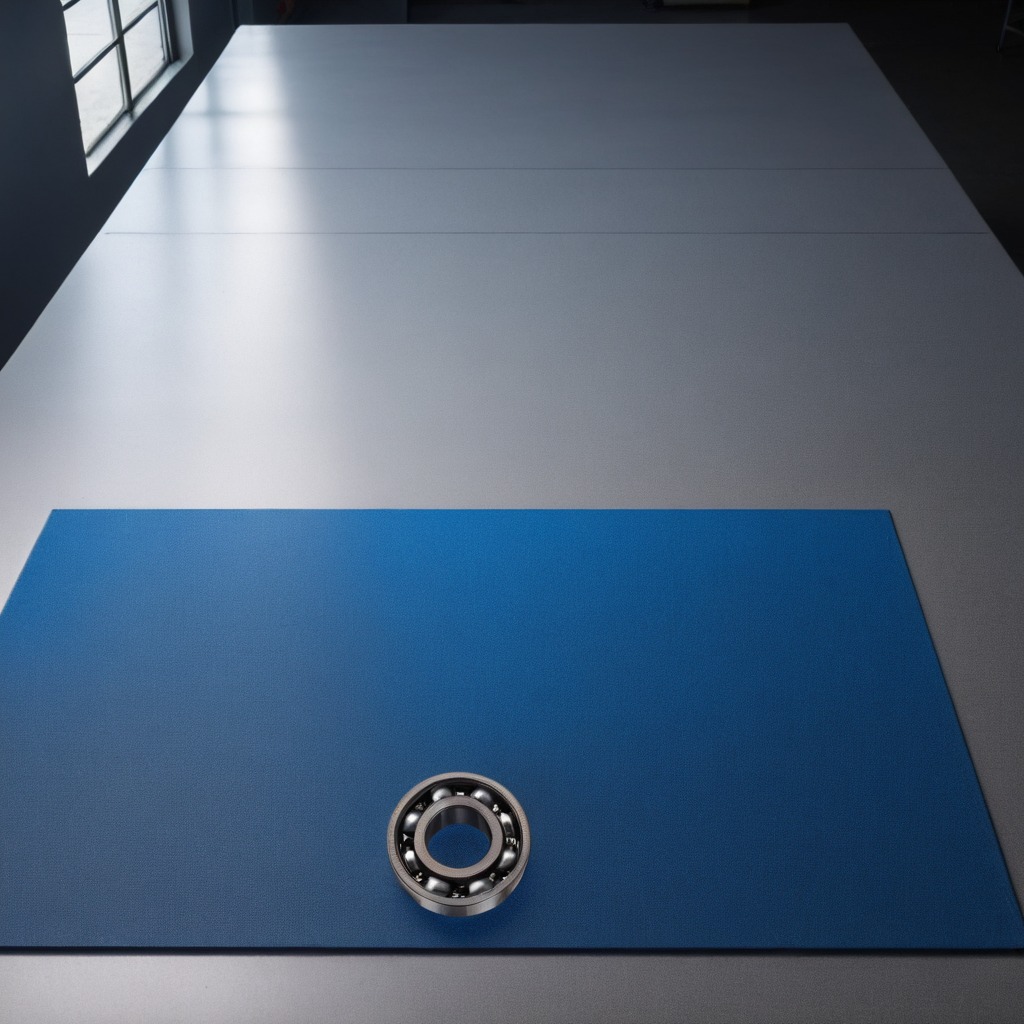
A metal ball bearing lying on a clean granite tabletop covered with a blue rubber mat inside a workshop under bright overhead lighting crisp shadows high clarity worn but beneath the mat